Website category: university
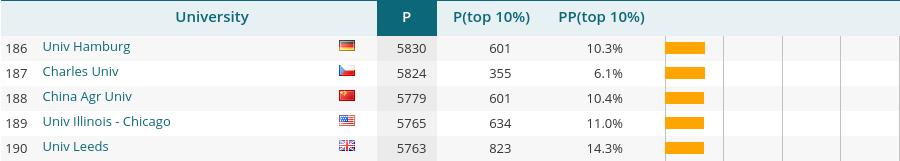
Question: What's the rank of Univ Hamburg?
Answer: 186

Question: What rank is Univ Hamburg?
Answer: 186

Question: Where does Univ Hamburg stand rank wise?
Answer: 186

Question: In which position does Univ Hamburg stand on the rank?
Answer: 186

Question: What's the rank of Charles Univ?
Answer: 187

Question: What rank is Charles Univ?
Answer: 187

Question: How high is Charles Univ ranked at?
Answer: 187

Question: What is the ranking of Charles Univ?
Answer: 187

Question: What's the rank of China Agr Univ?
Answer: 188

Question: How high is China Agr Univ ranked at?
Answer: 188

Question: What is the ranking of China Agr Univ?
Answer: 188

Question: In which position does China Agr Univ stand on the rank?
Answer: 188

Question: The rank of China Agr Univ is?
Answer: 188

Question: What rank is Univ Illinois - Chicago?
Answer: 189

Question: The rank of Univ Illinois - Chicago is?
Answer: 189

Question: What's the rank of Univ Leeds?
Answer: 190

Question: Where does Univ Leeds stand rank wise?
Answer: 190

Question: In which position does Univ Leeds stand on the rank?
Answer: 190

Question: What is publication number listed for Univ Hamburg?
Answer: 5830

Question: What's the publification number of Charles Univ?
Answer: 5824

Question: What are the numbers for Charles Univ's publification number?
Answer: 5824

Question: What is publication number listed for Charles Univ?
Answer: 5824

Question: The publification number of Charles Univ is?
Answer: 5824

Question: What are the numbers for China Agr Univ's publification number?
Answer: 5779

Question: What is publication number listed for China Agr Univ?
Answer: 5779

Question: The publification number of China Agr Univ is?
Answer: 5779

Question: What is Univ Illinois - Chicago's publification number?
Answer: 5765

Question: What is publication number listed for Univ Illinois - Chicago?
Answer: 5765

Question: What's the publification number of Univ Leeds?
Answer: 5763

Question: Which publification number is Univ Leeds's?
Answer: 5763

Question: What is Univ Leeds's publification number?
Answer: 5763

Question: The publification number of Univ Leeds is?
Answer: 5763

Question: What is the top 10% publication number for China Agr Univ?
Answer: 601

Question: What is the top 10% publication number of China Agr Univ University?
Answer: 601

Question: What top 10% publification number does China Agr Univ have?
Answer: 601

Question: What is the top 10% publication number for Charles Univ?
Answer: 355

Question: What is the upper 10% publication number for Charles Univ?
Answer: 355

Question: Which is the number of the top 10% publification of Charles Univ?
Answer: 355

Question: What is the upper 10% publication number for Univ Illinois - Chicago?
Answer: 634

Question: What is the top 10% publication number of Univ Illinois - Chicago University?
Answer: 634

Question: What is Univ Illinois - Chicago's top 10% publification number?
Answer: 634

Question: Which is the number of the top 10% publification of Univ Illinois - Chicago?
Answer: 634

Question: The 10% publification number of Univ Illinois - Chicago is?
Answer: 634

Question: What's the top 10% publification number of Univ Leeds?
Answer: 823

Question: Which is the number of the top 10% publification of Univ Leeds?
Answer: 823

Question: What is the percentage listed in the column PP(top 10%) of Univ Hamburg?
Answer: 10.3%

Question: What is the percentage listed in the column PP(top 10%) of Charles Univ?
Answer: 6.1%

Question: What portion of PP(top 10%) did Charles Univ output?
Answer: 6.1%

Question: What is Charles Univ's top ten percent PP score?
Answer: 6.1%

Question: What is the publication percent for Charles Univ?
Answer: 6.1%

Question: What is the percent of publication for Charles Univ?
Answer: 6.1%

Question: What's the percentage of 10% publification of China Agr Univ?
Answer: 10.4%

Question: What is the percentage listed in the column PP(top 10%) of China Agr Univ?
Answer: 10.4%

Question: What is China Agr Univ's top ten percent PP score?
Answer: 10.4%

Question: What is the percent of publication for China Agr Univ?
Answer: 10.4%

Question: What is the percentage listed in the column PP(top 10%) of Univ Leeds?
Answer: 14.3%

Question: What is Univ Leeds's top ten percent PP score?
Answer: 14.3%

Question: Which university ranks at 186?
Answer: Univ Hamburg

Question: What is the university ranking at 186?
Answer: Univ Hamburg

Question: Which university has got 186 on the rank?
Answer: Univ Hamburg

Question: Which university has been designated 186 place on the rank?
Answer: Univ Hamburg

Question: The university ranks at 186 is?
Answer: Univ Hamburg

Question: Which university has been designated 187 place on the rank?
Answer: Charles Univ

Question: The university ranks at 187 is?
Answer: Charles Univ